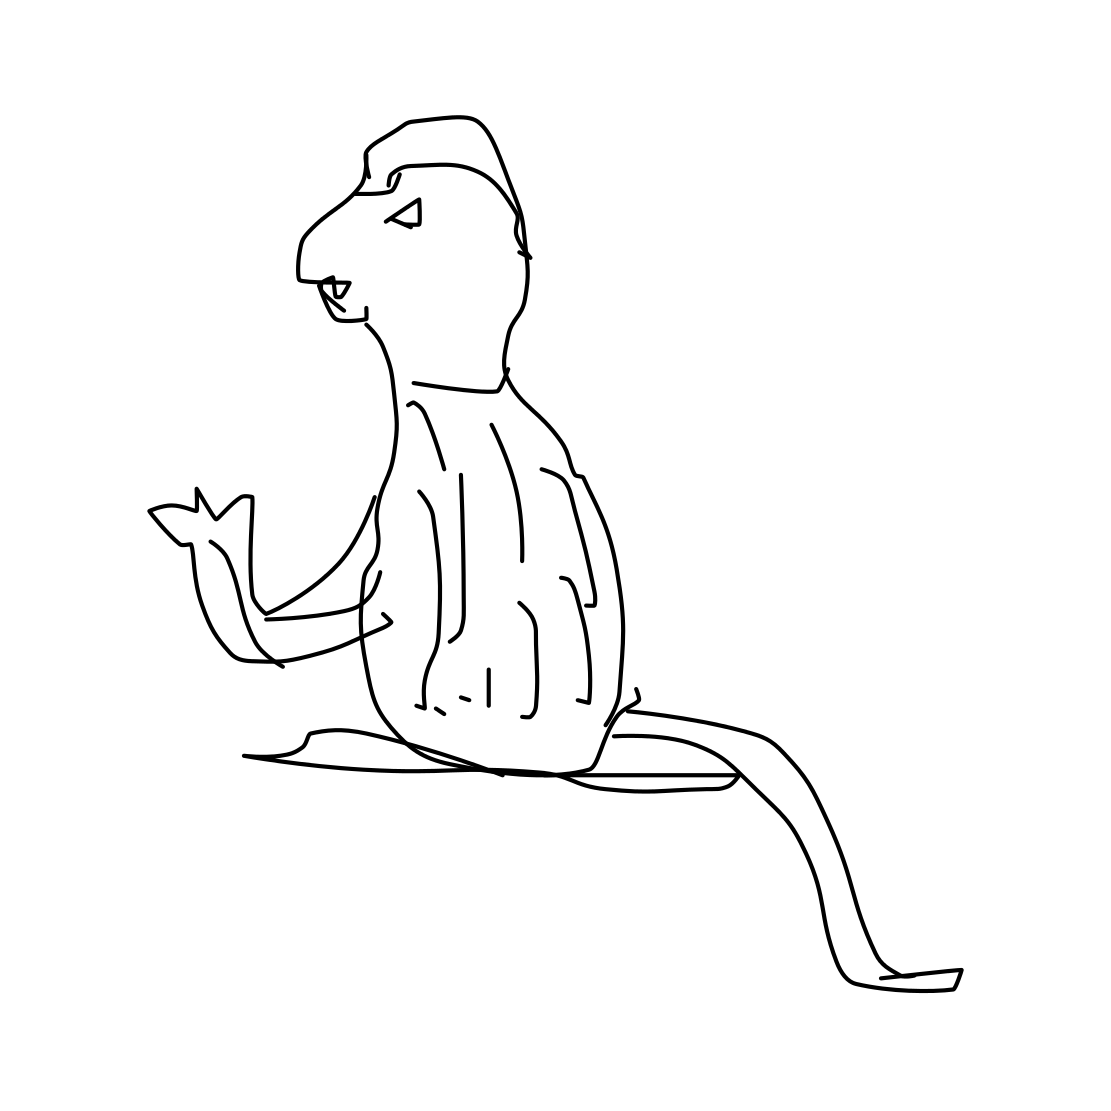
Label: monkey